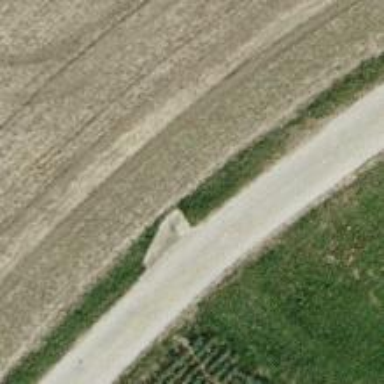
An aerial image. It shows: Concrete track with grade1 tracktype.